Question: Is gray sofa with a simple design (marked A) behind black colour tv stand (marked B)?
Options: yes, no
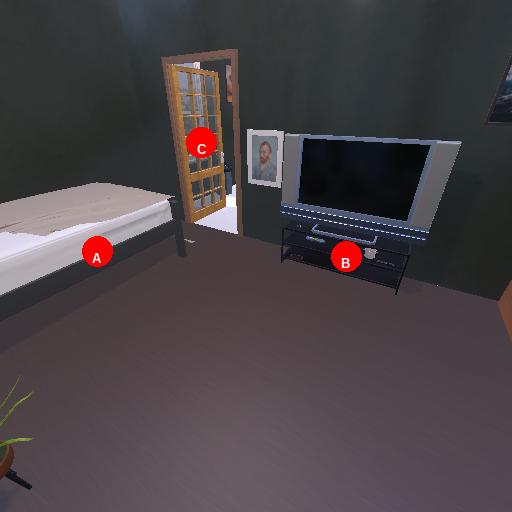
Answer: yes